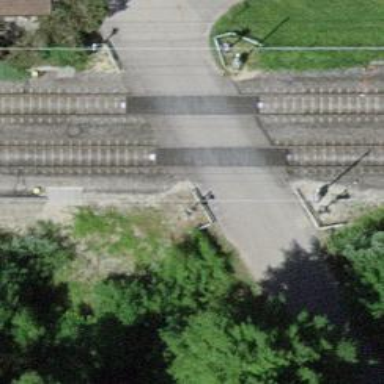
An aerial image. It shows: Level crossing along the railway.